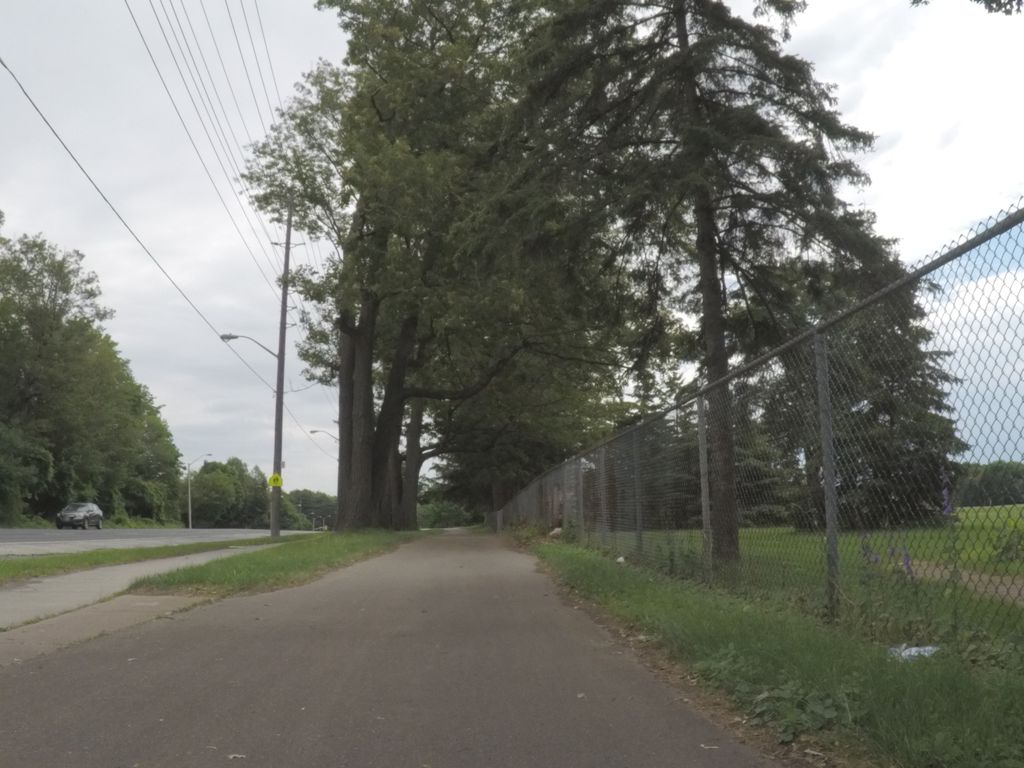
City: toronto